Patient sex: M
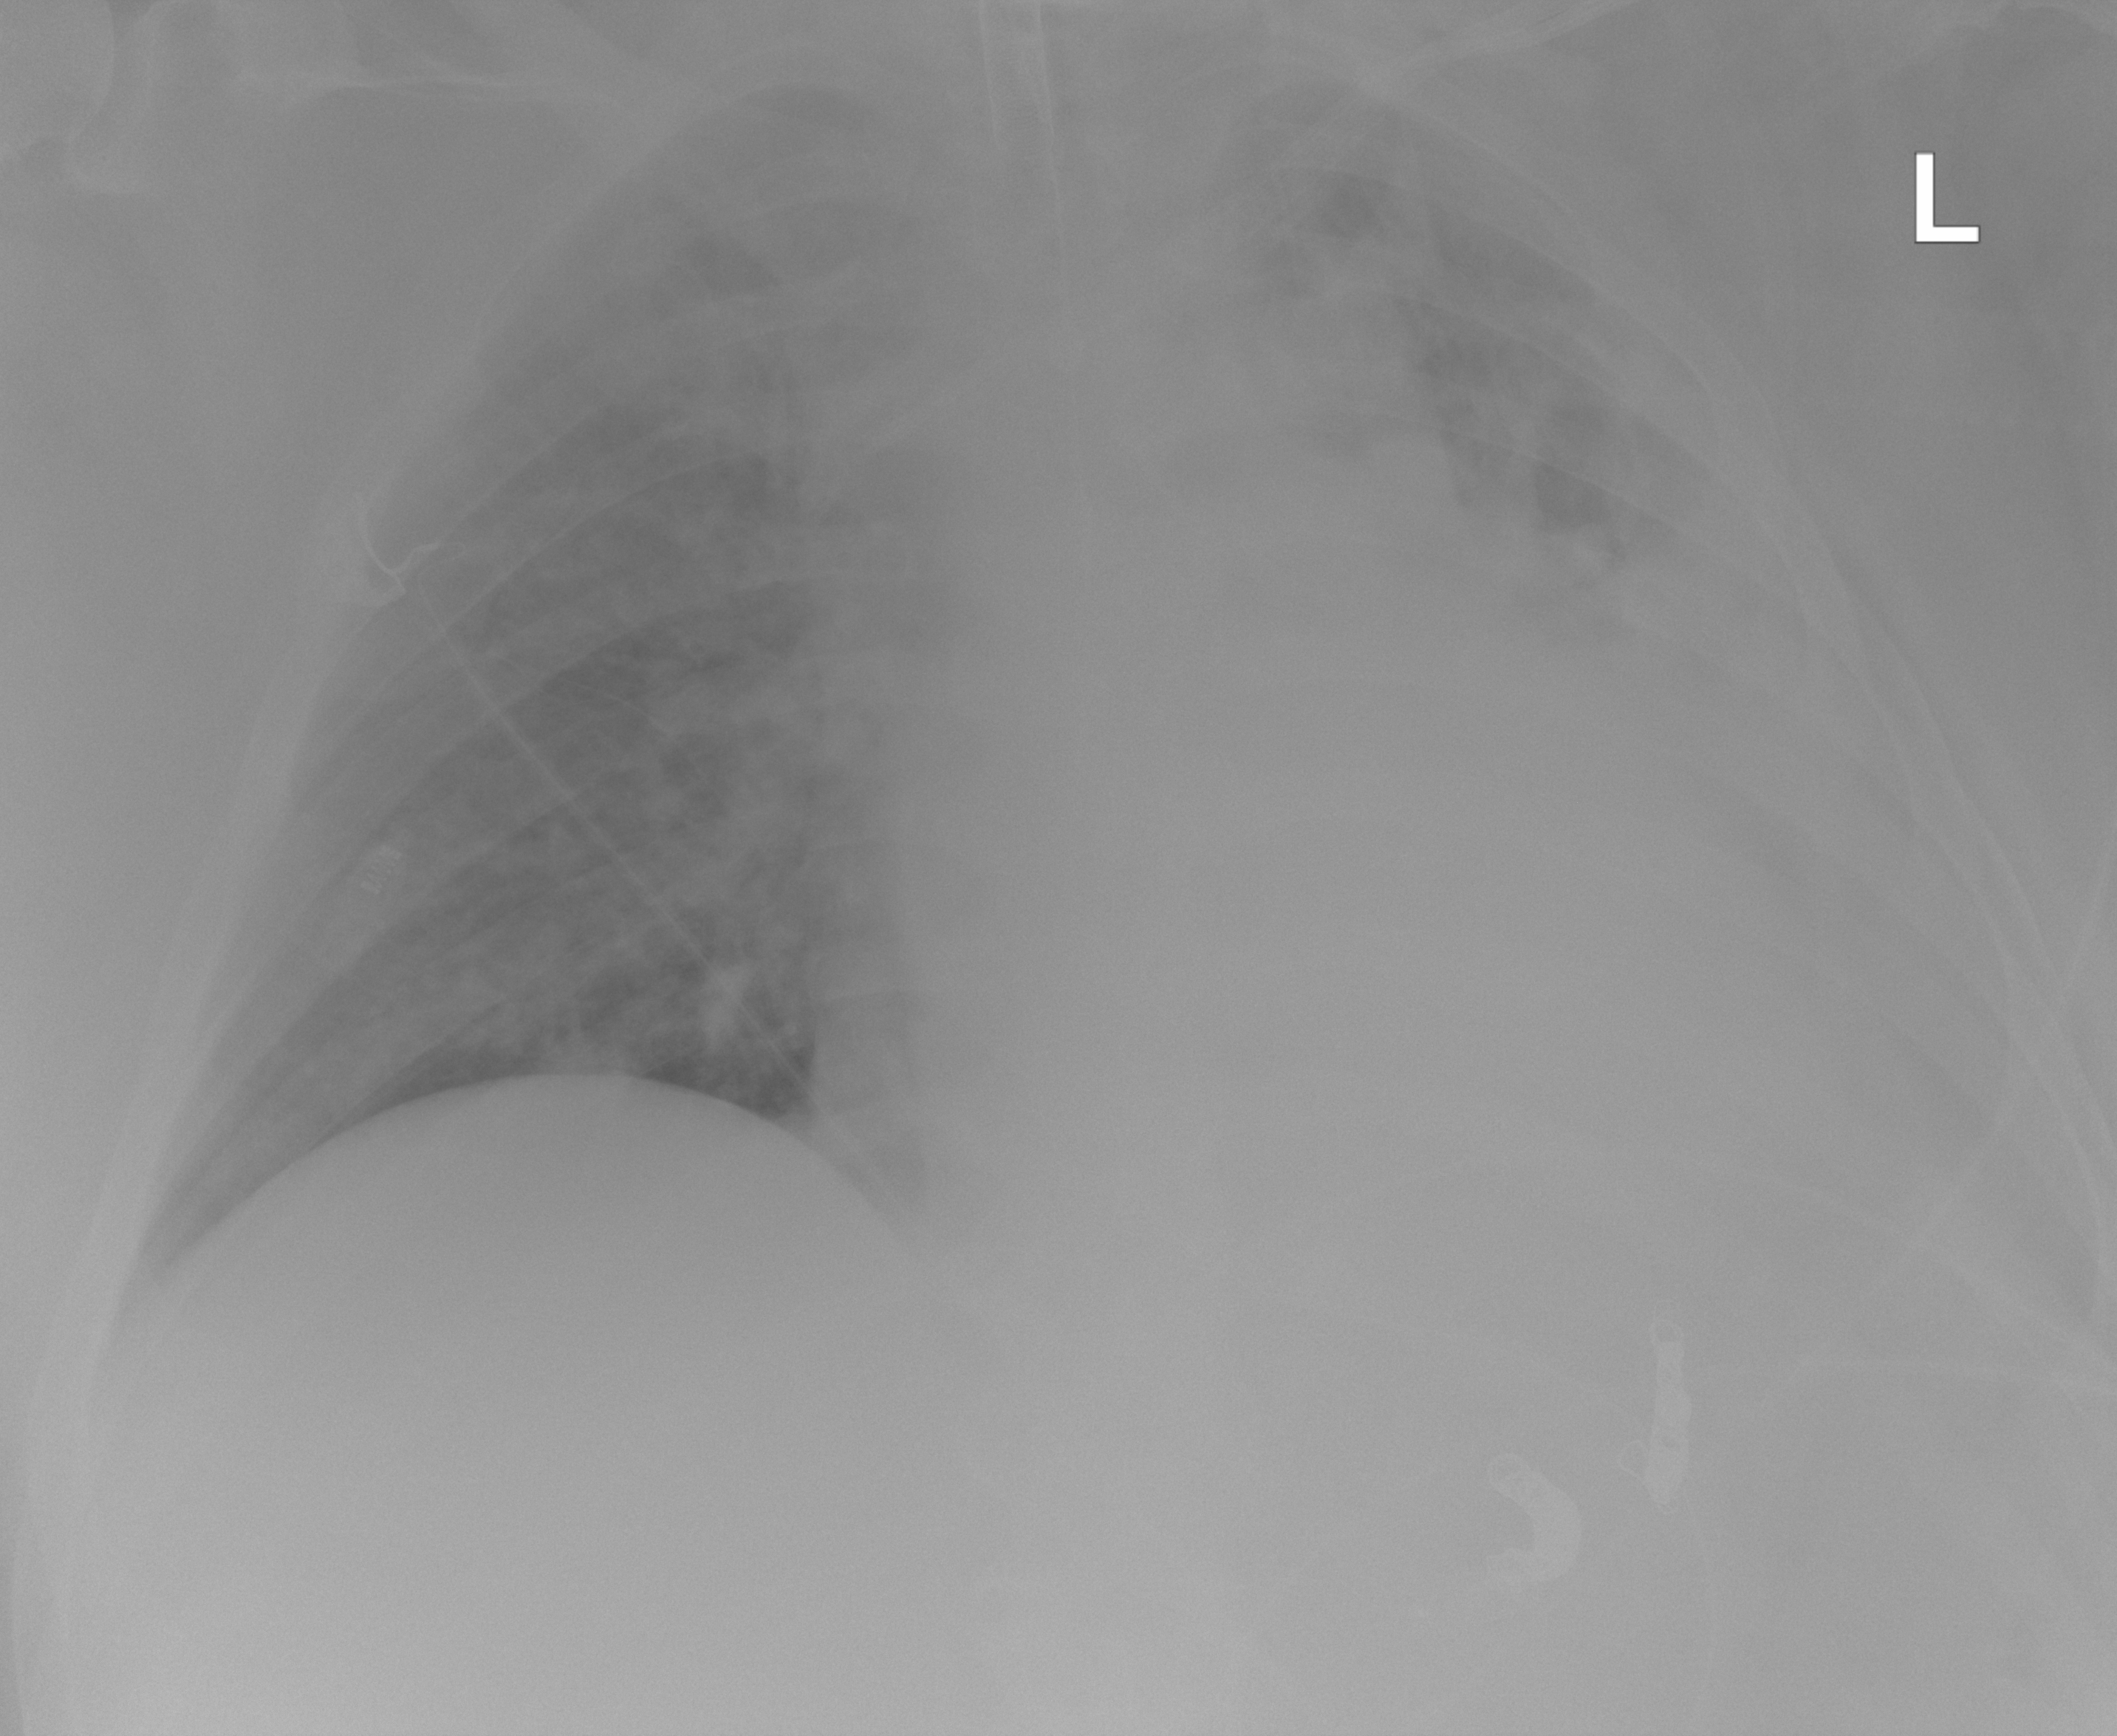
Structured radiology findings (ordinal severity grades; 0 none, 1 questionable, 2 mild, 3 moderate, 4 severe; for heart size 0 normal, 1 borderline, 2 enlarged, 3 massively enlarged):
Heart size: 2
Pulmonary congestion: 2
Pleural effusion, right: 0
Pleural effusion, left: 2
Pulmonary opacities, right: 2
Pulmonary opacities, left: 3
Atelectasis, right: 2
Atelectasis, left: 3